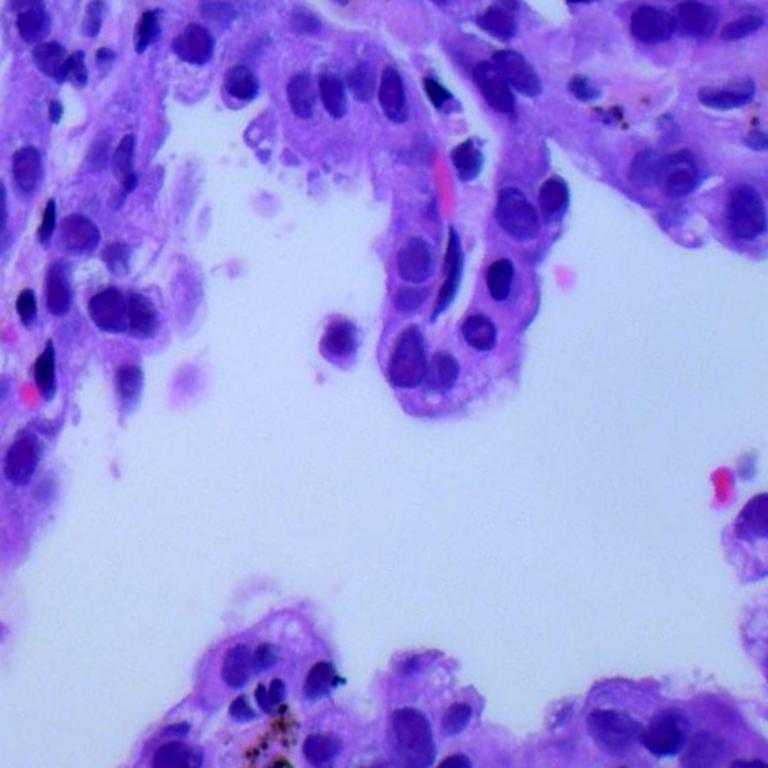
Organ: lung
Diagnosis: adenocarcinomas